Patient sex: M
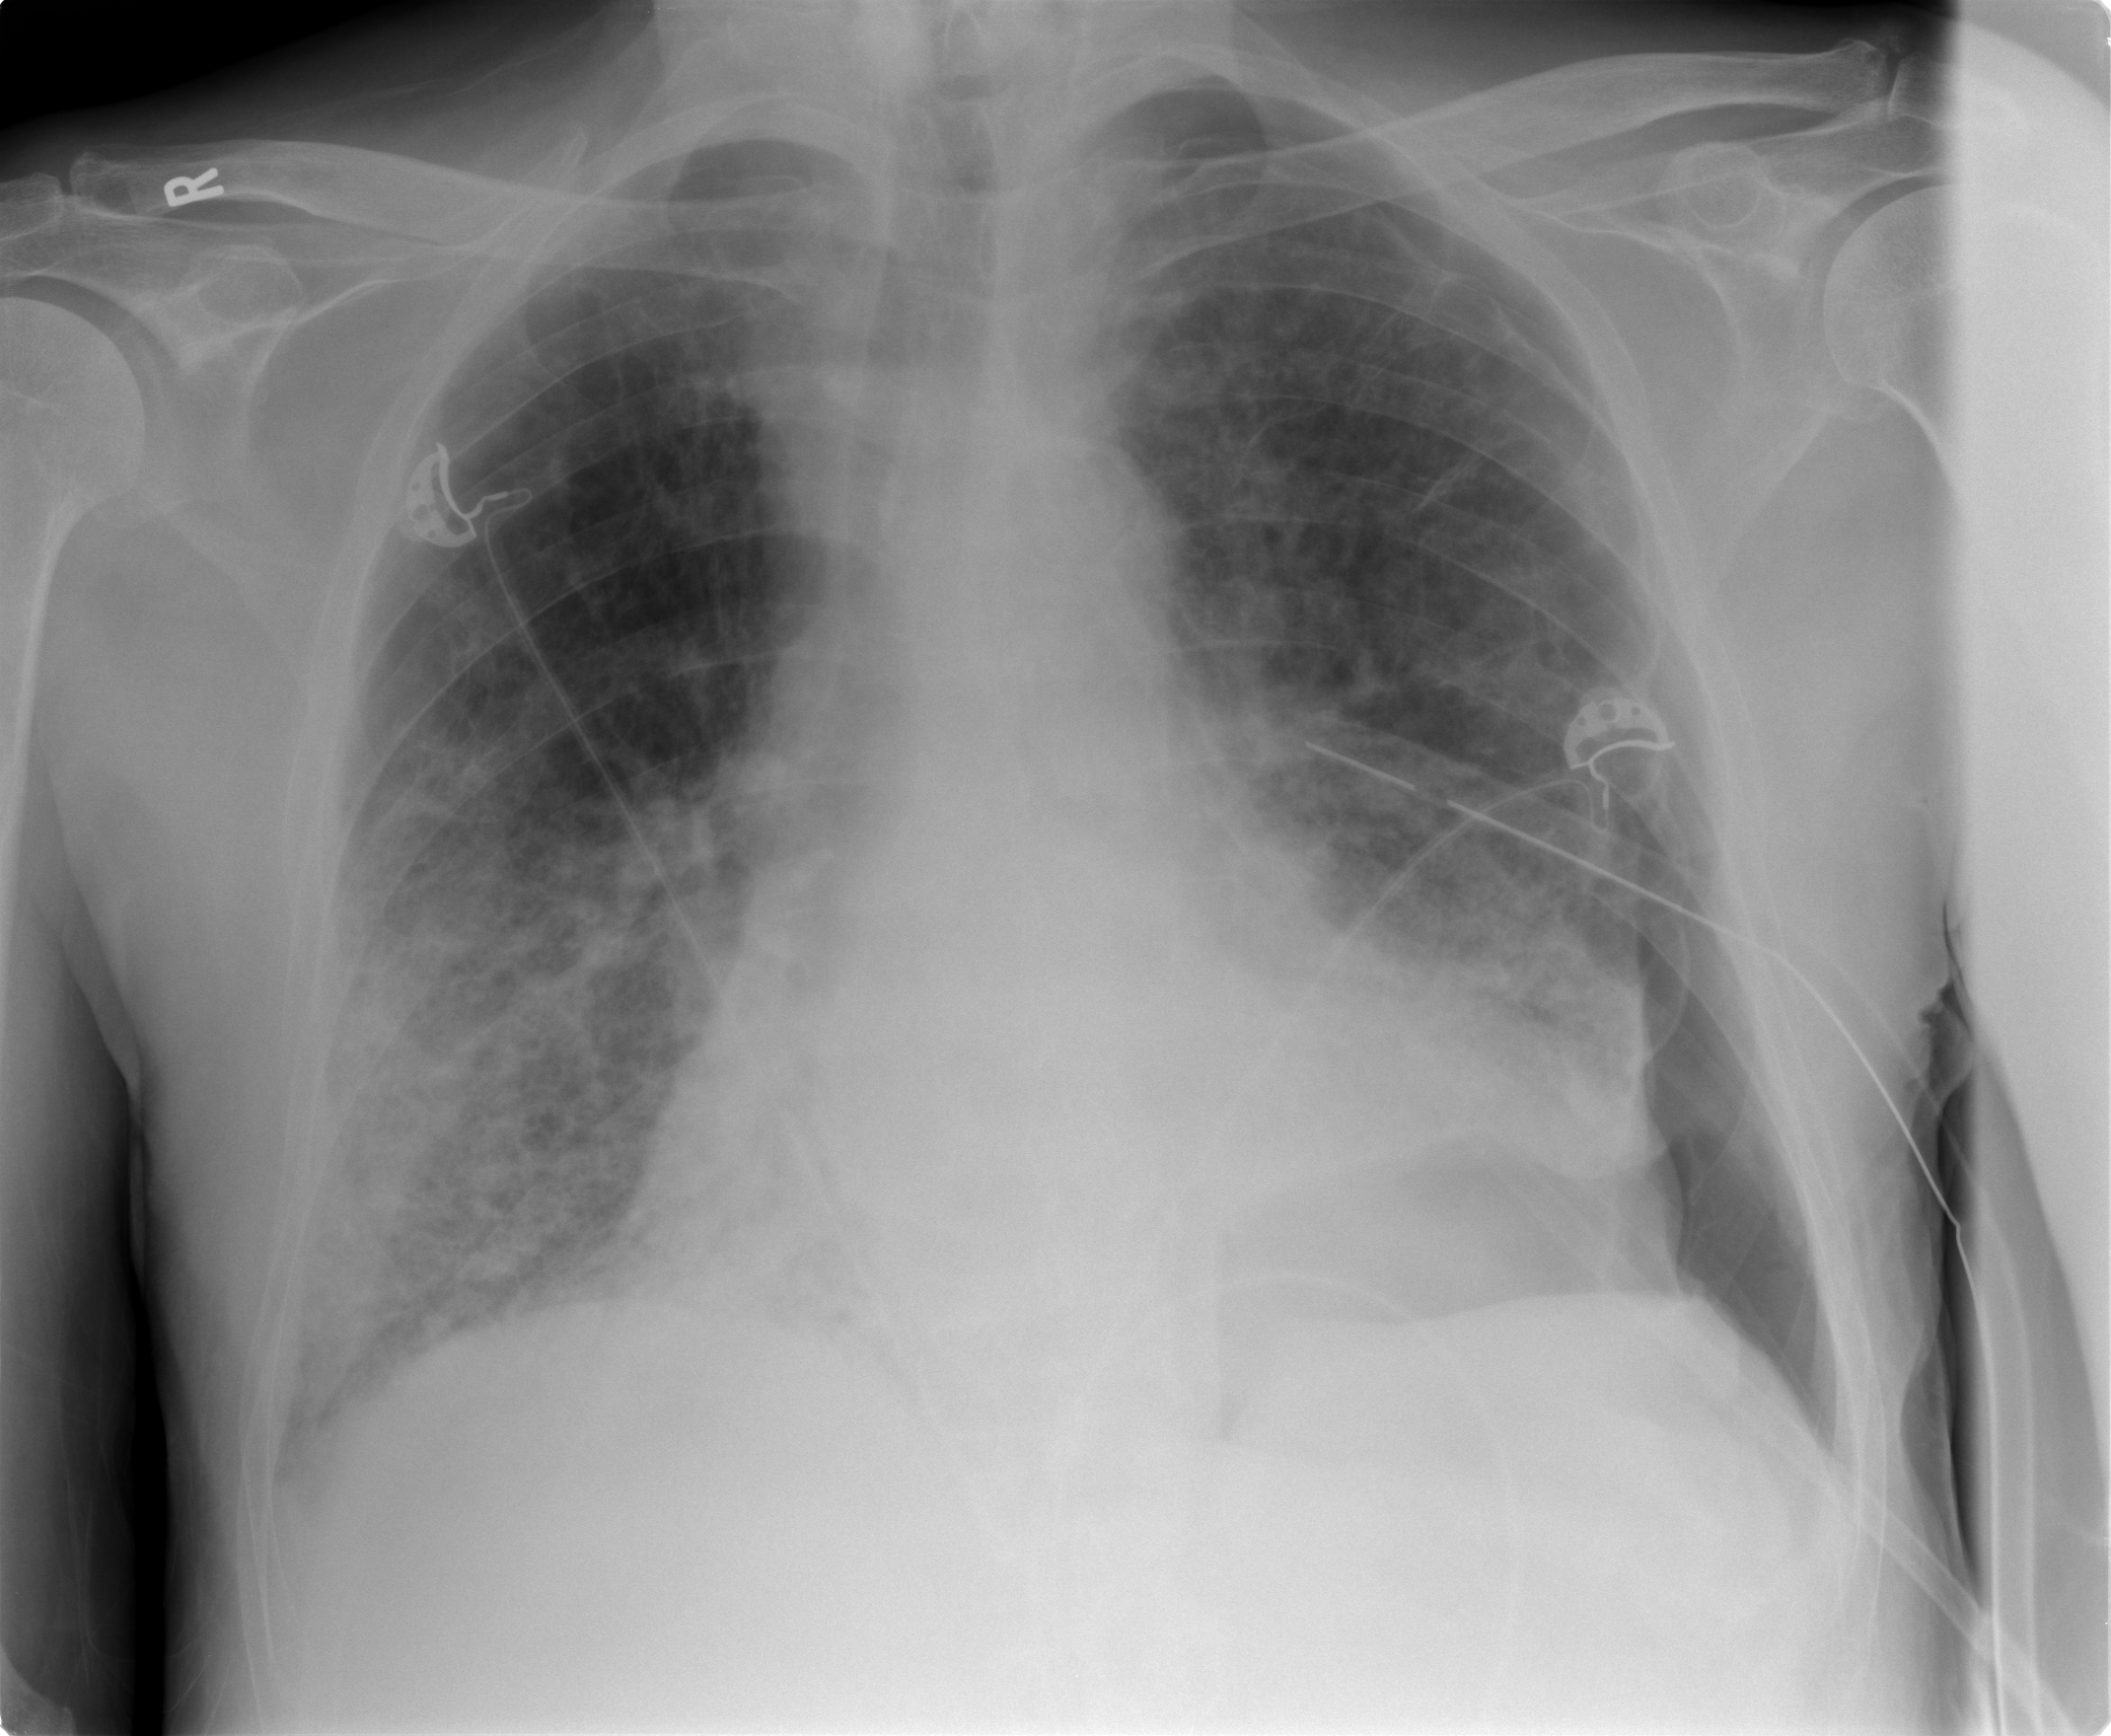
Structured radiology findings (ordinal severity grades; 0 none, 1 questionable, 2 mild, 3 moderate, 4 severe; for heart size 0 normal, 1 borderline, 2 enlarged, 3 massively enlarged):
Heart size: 2
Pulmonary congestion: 2
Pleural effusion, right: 0
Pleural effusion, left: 0
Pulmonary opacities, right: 3
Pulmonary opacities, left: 2
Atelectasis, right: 2
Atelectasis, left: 3